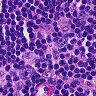
Metastatic tissue present: no